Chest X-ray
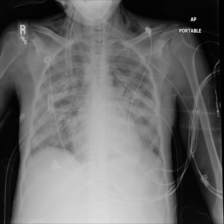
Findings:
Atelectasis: negative
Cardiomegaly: negative
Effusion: negative
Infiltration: negative
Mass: negative
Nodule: negative
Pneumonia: negative
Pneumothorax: negative
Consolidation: negative
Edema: negative
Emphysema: positive
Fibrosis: negative
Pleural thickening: negative
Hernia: negative